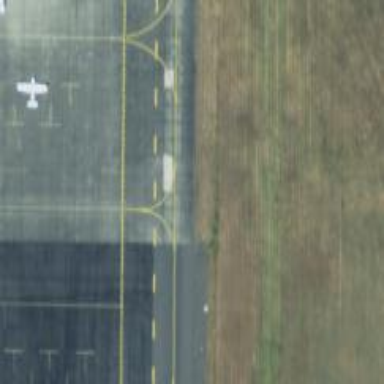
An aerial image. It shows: Image of taxiway at airport.